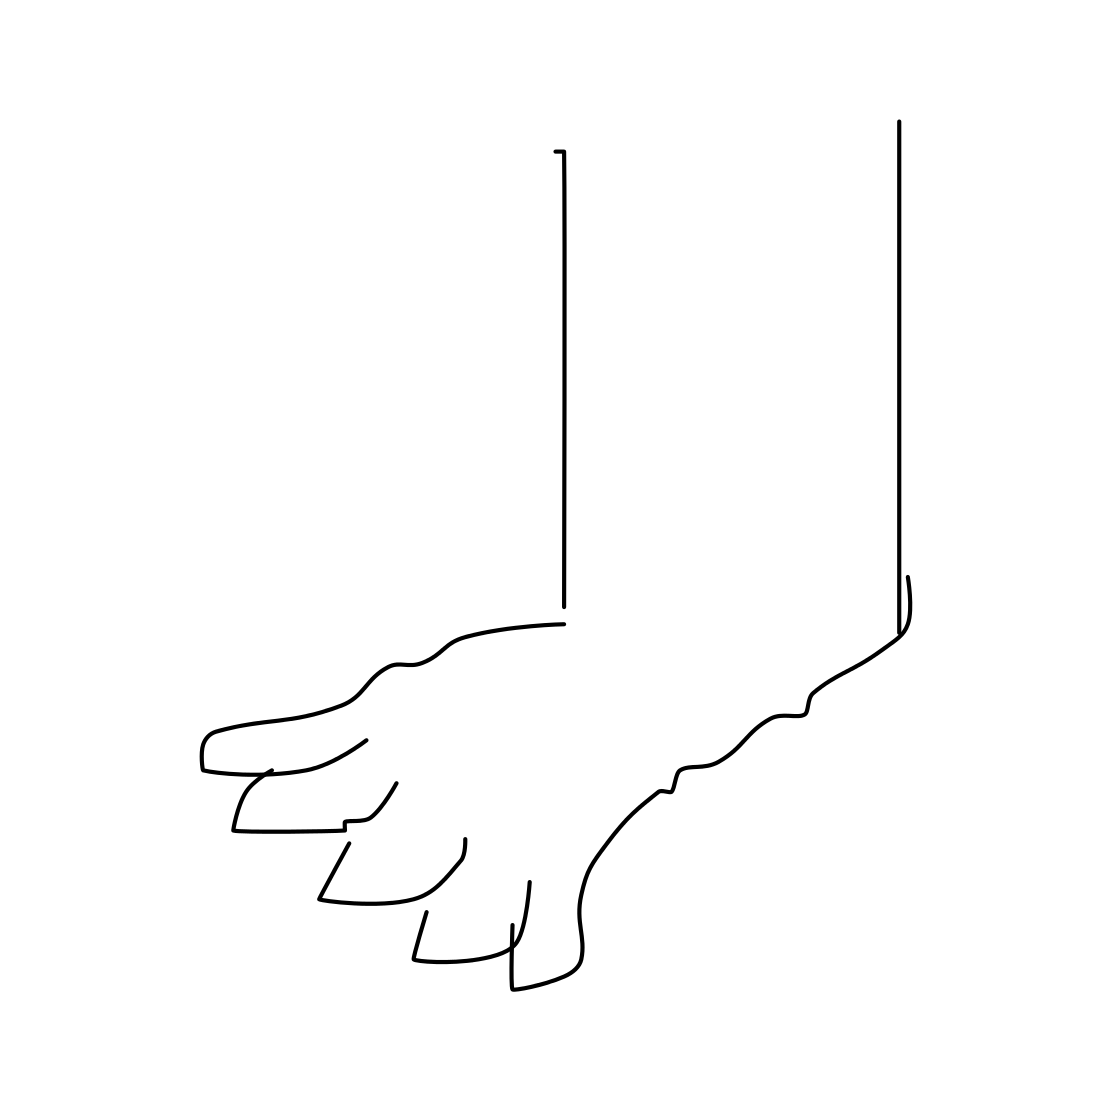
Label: foot